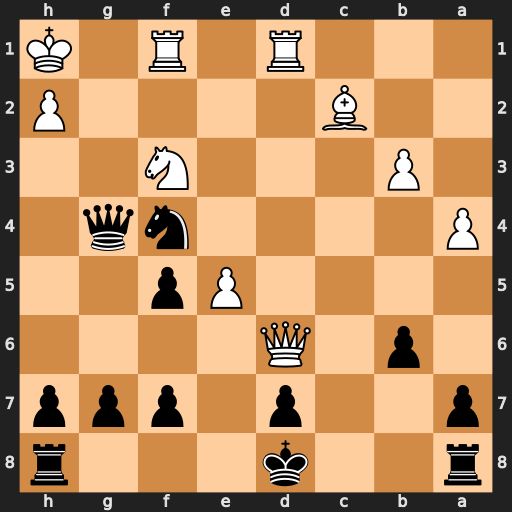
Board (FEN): r2k3r/p2p1ppp/1p1Q4/4Pp2/P4nq1/1P3N2/2B4P/3R1R1K
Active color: b
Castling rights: -
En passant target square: -
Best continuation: Qg2#